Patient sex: F
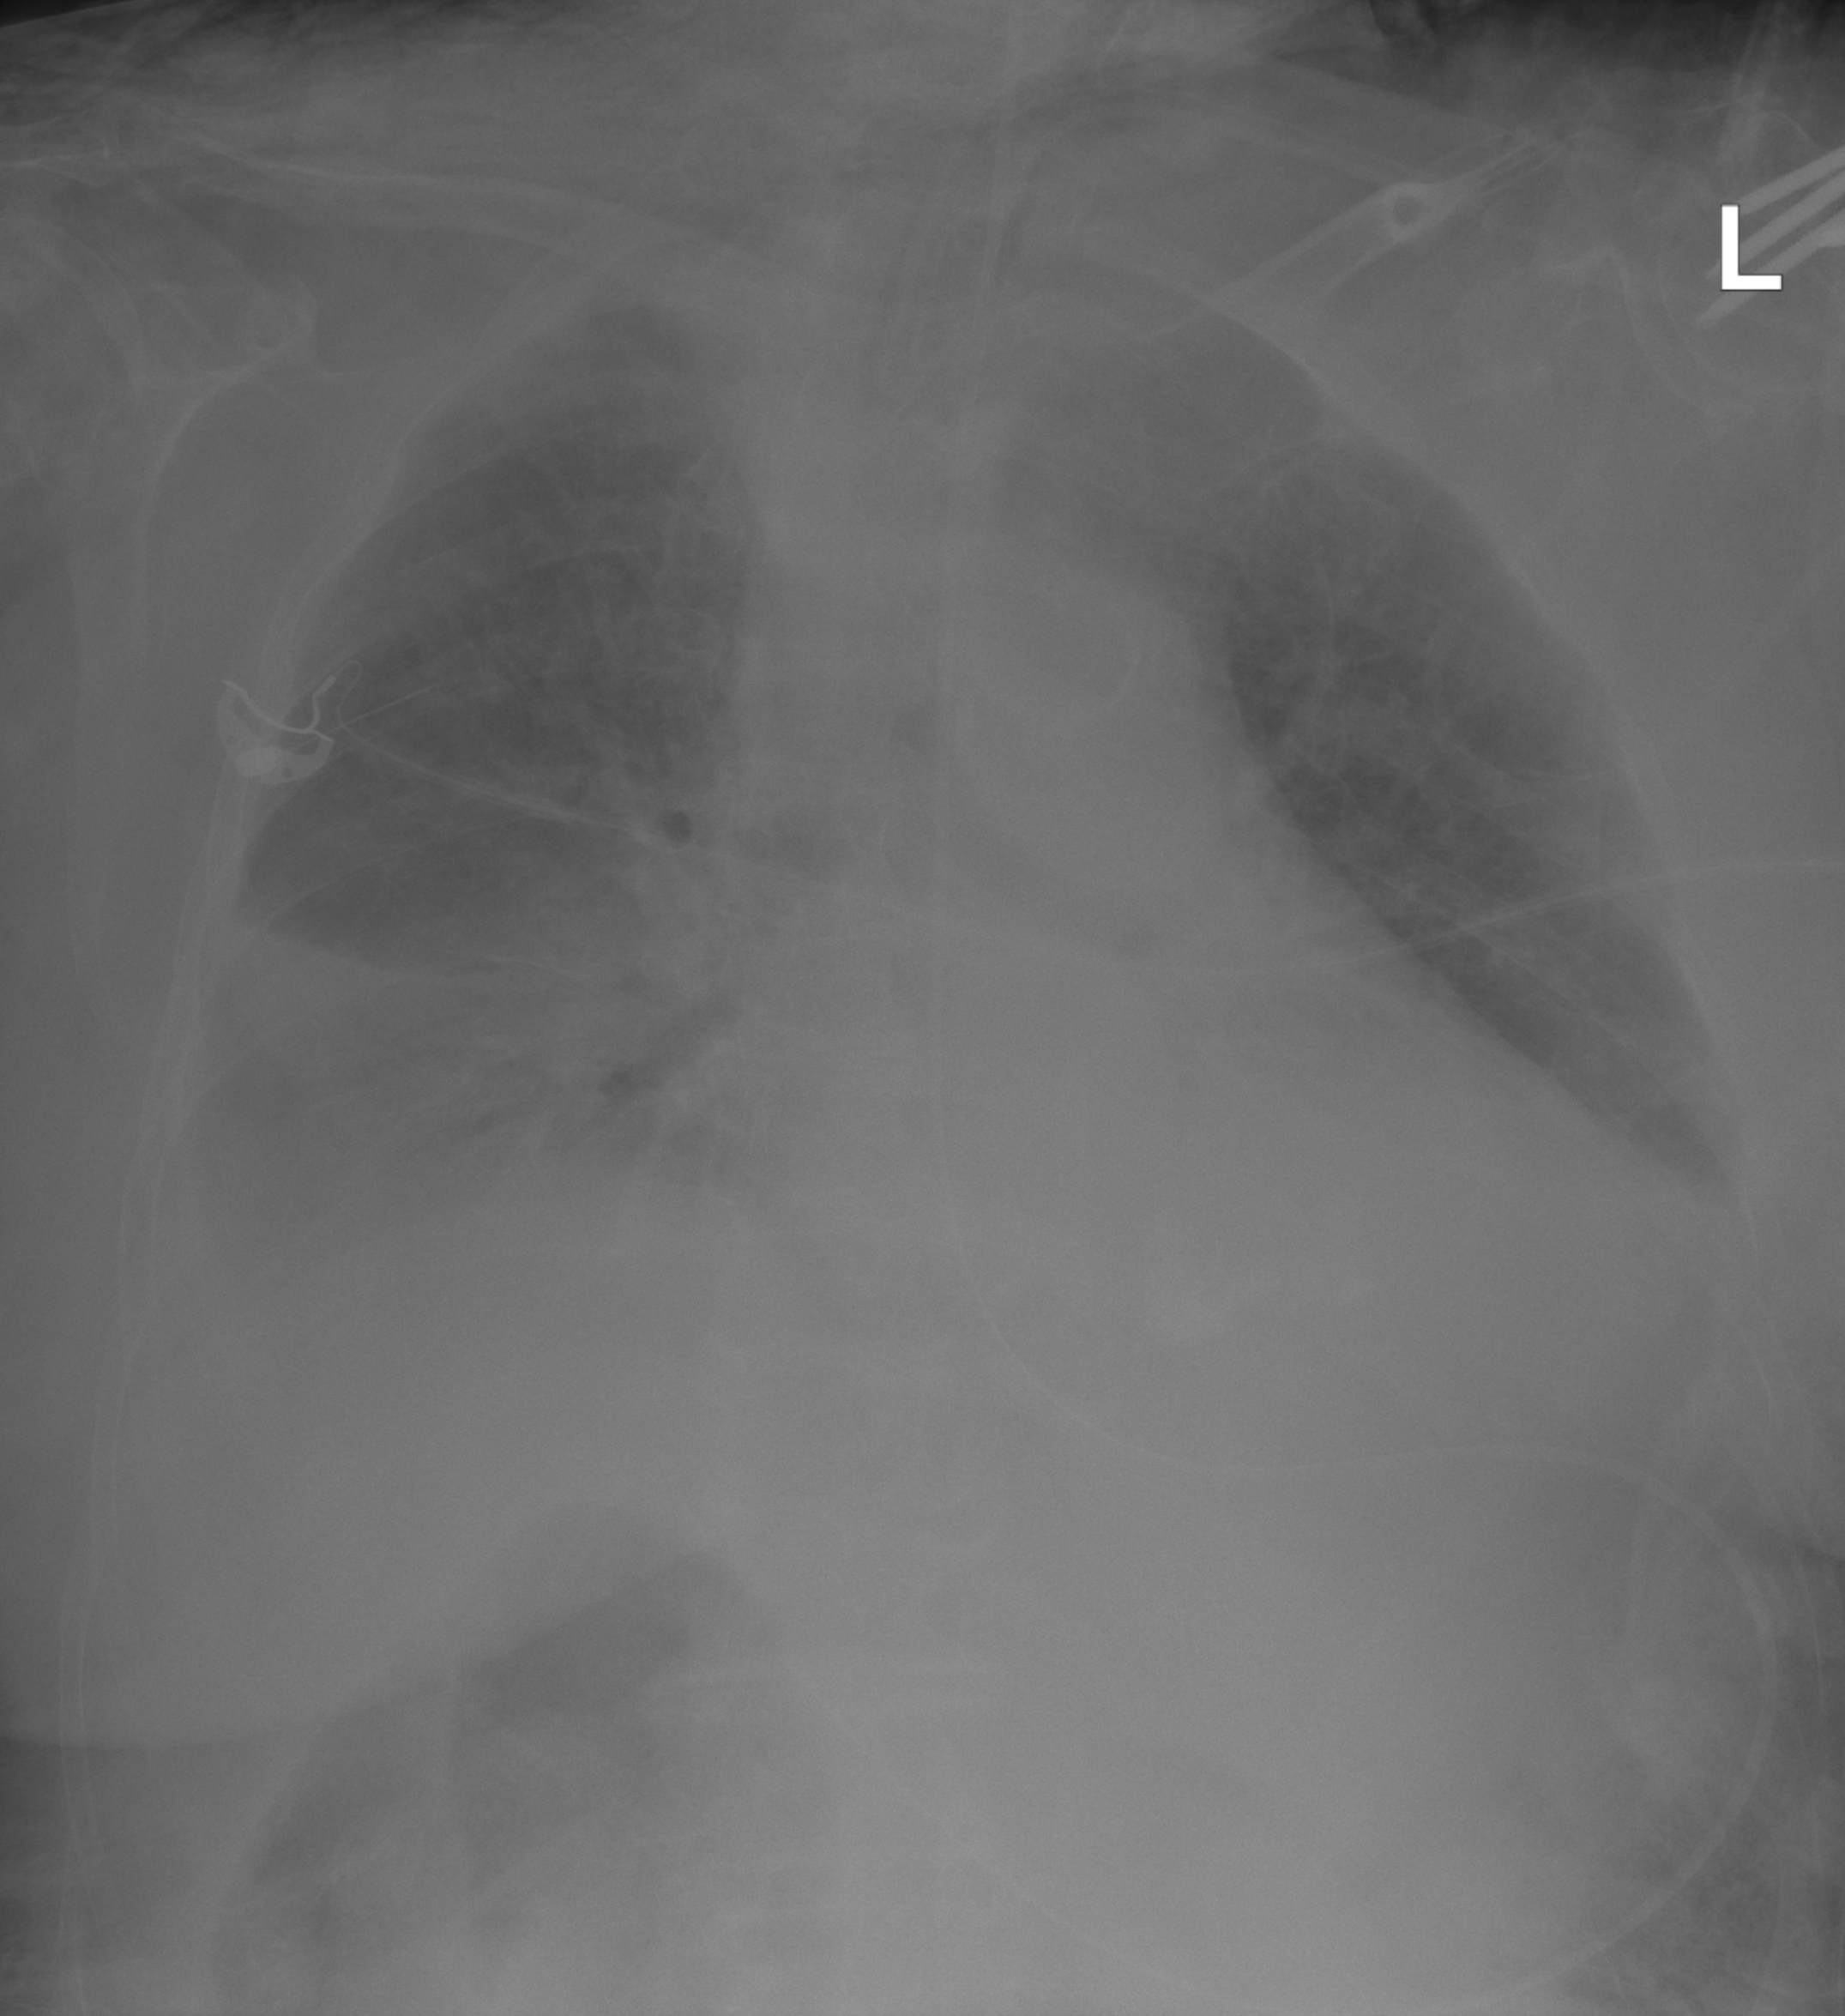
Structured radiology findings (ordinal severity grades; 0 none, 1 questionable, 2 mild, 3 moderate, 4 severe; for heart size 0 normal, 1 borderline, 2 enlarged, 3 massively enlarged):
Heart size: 0
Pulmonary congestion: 0
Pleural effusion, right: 3
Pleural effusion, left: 2
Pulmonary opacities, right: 3
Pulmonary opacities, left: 2
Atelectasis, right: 2
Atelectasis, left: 0